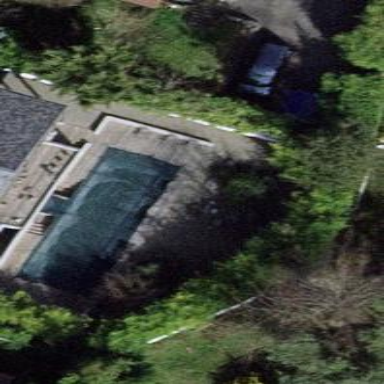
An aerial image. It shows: Swimming pool located in leisure land.